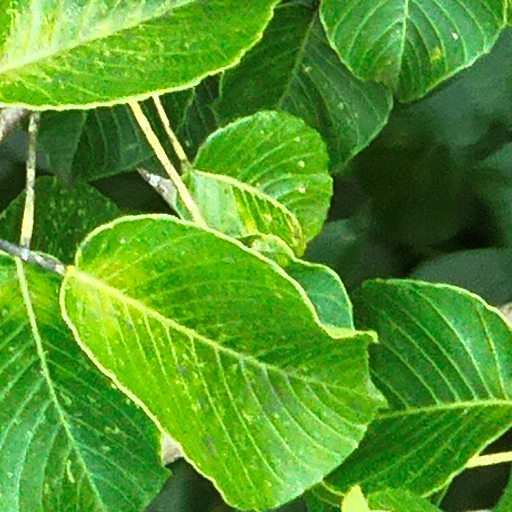
Species: Hura crepitans
GBIF accepted scientific name: Hura crepitans
Crown area (m\u00b2): 504.658